Field crop: maize
Growth stage: 2
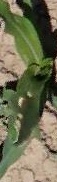
Species: maize